Question: I have this simple thing to do in angularjs that require a bit of dom manipulation, and i think it suppose to be a directive of some kind but i have no idea how to approach it.
I have this simple button: (html)
'''
<button class="btn btn-success" style='margin-bottom:17px' style='margin-right:5px;' ng-show='pageToShow < pages.length-1' ng-click='changePage("next")'>
<span class="glyphicon glyphicon-arrow-right" style='margin-right:5px' aria-hidden="true"></span>Next
</button>
'''
When i click it, i want inside of it, instead! of the glyphicon, a moving gif, like this:

1) How to remove the already existing img inside of the button and replace it?
2) I want to have other types of spinners, not the rounded one, how can i change the default spinner?
How can i do so?
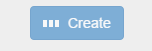
Answer: Check out this directive, it does exactly what you want:
(offine)
And a demo:
(offline)
You can change the classes of the button-prepend="" and spinner-icon="" to a css-class that defines your own spinners/gifs.